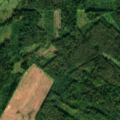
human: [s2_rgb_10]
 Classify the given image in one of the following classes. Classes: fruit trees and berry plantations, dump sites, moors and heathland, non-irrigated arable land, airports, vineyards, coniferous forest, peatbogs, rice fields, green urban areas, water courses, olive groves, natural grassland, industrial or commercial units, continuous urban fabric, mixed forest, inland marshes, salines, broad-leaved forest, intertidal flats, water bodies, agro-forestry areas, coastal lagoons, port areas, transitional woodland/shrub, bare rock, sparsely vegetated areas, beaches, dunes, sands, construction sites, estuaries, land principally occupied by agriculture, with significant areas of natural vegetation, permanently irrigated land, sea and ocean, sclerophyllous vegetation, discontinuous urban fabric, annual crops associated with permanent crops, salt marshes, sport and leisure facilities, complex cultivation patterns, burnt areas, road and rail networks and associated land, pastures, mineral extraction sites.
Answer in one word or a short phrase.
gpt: non-irrigated arable land, mixed forest, transitional woodland/shrub